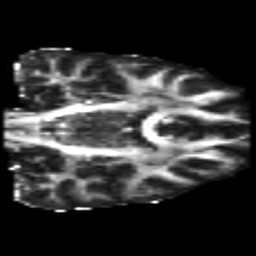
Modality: FA
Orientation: coronal
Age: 27
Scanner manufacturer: philips
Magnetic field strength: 3 T
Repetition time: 8.607 s
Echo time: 0.1268 s